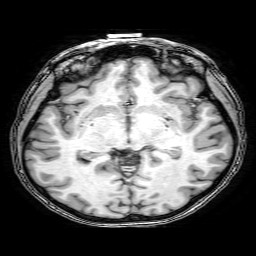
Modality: T1w
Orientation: coronal
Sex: female
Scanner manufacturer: philips
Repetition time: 0.008101 s
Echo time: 0.0037 s